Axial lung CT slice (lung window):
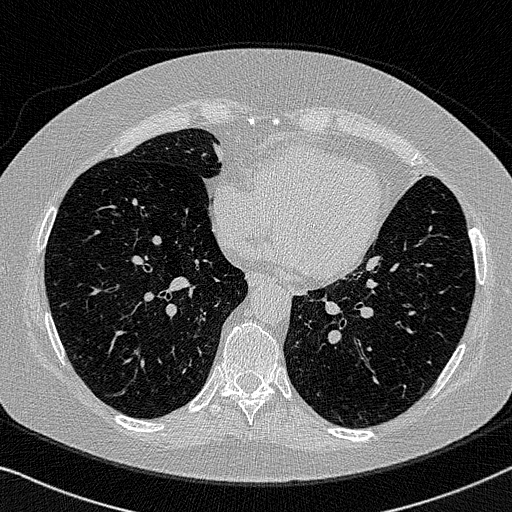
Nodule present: no